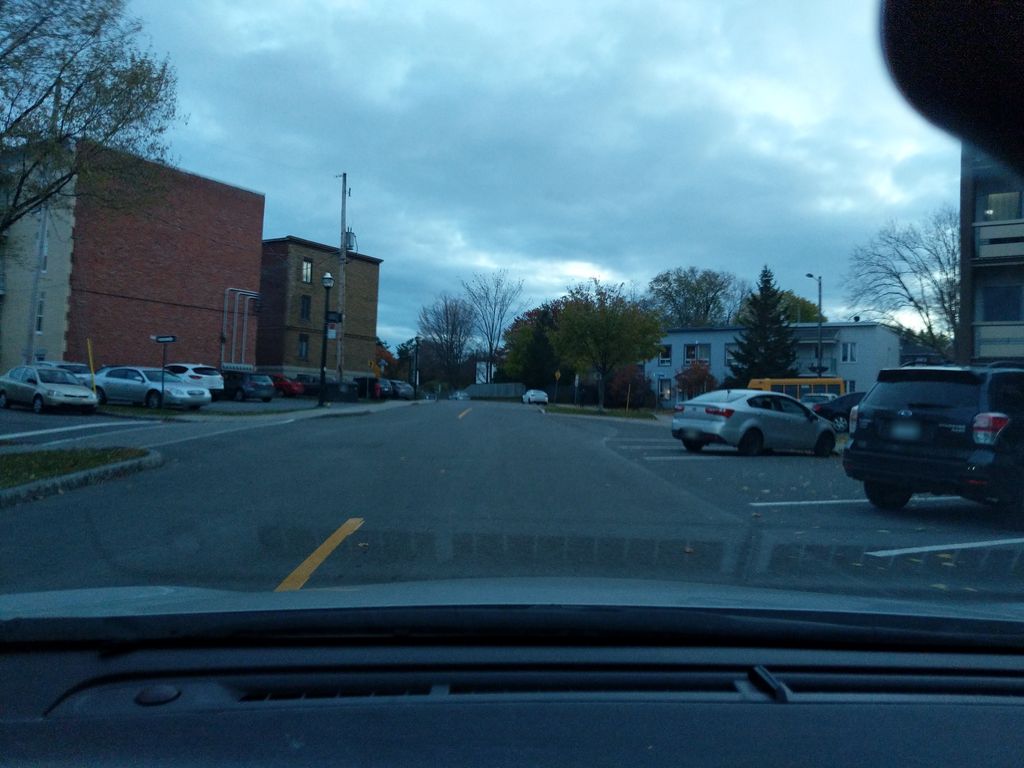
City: quebec_city